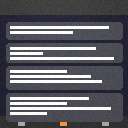
Screen state: on